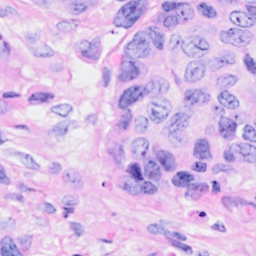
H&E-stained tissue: Breast